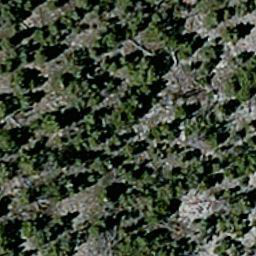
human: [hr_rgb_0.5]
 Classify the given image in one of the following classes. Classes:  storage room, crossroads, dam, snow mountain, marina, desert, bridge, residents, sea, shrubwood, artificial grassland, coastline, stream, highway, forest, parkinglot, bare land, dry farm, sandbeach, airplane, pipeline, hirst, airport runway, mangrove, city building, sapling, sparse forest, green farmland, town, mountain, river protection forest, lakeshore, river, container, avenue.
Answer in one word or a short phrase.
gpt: sparse forest